Question: I am working on a iOS SDK that involves concurrency of 'Core data'.
User case is:
1. App calls SDK's api on the main queue with callback
2. Core data worker MOC is NSPrivateQueueConcurrencyType. It needs to create model in its queue and save to persistence.
3. Then, SDK needs to do some lengthy operations in the background, then runs callback on the main queue; or
4. MOC still needs to update the model in its queue and runs callback on the main queue.

This is my design. By theory, it should work. However, it looks a bit complicated. Is there any other solution?
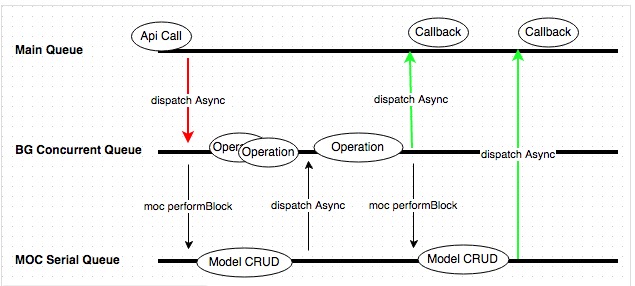
Answer: It might look a bit complicated buy in practice it's probably the simplest and most well structured approach.
Technically you can use only 2 queues (really threads) and 'NSConfinementConcurrencyType' - assuming that you do only have 1 background thread, which your diagram isn't 100% clear on - but it actually makes your Core Data work a bit more tricky and less obvious. If you always use the private queue context then you know everything operating on the context needs to be in the block and it's easy to see where any errors are.
If you're going to have multiple background threads all updating the context then your diagram is the easiest option.